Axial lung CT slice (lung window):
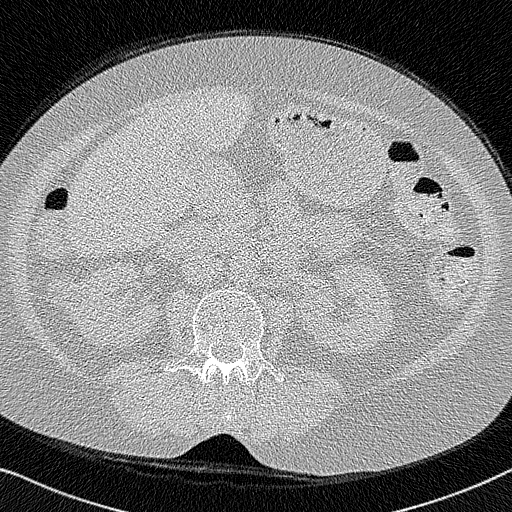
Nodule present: no